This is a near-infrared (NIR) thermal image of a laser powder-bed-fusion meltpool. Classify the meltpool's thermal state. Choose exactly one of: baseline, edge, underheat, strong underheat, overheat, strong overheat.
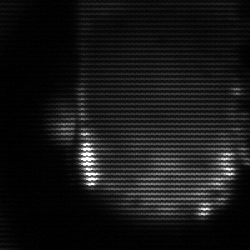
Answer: baseline